Interaction volume radius: 5 \u00c5
Interaction volume height: 15 \u00c5
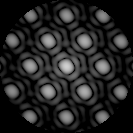
Disorder parameter: 0.0299